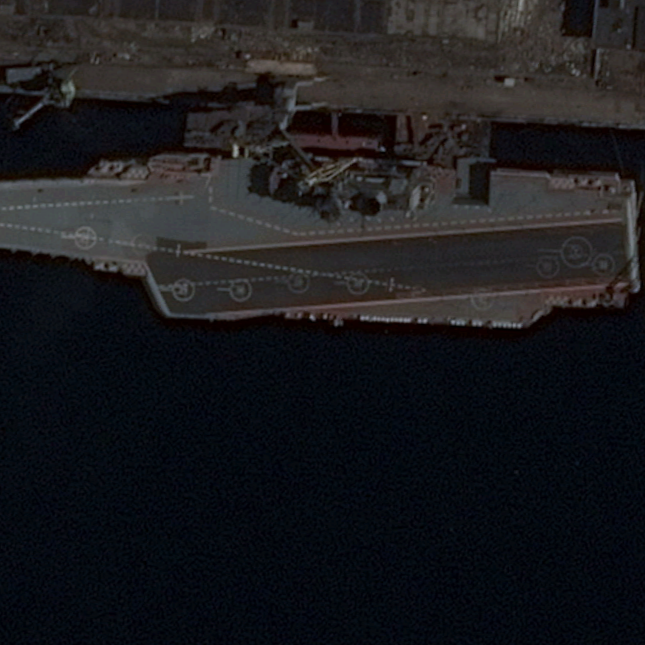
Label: aircraft_carrier